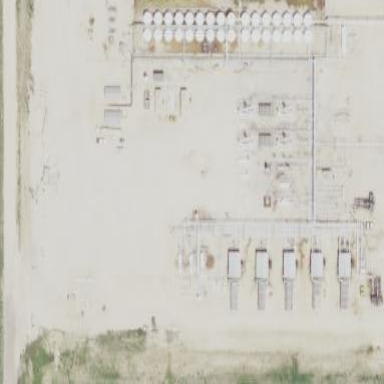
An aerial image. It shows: Industrial area primarily used for gas-related activities.